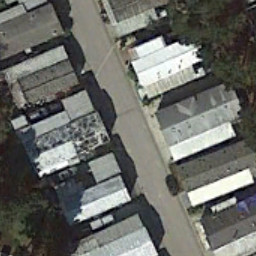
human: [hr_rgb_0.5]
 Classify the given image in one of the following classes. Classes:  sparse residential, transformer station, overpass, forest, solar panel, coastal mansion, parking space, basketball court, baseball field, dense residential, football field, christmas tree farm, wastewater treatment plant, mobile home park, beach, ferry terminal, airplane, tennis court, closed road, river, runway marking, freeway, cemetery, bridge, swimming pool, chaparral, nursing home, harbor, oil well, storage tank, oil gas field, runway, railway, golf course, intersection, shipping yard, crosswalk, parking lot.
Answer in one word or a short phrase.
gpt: mobile home park